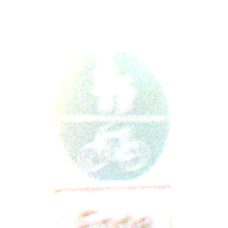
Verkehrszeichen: GemeinsamerGehUndRadweg
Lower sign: HinweisDurchVerbaleAngabe2
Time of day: SunriseSunset
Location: Outdoor (RoadRail)
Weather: PartlyCloudy
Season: NotSpecified
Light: Natural